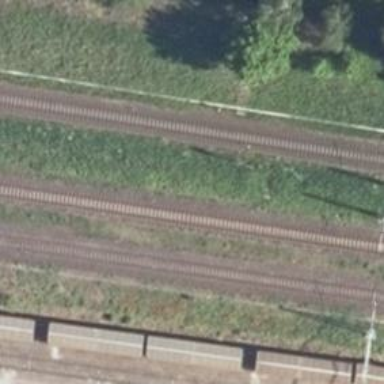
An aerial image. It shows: Railway signal.